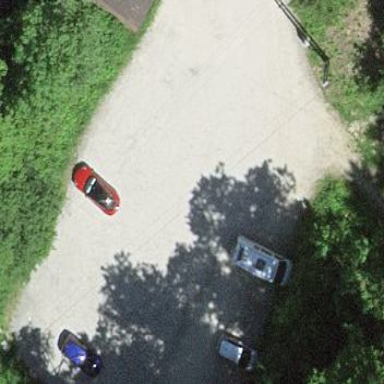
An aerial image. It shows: Parking area with gravel surface.